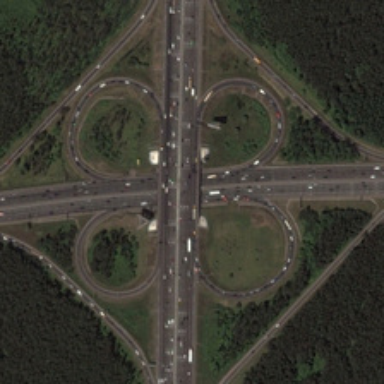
Many green trees are near a viaduct with many cars .